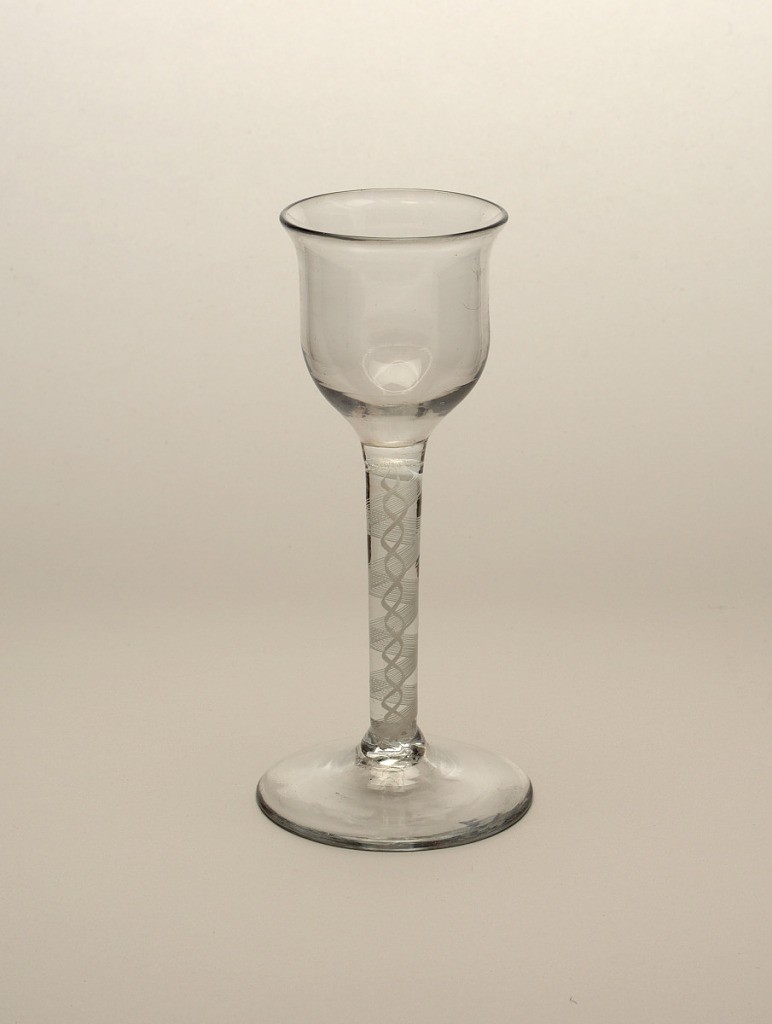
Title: Wine glass
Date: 1750–75
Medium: Glass
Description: Everted funnel bowl on double airtwist stem, on slightly domed foot.